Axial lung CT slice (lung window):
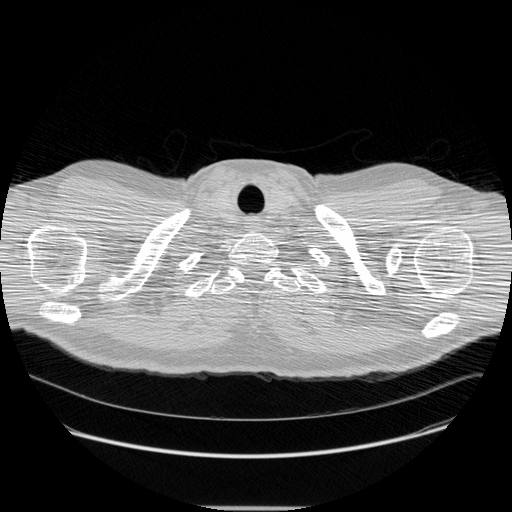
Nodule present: no